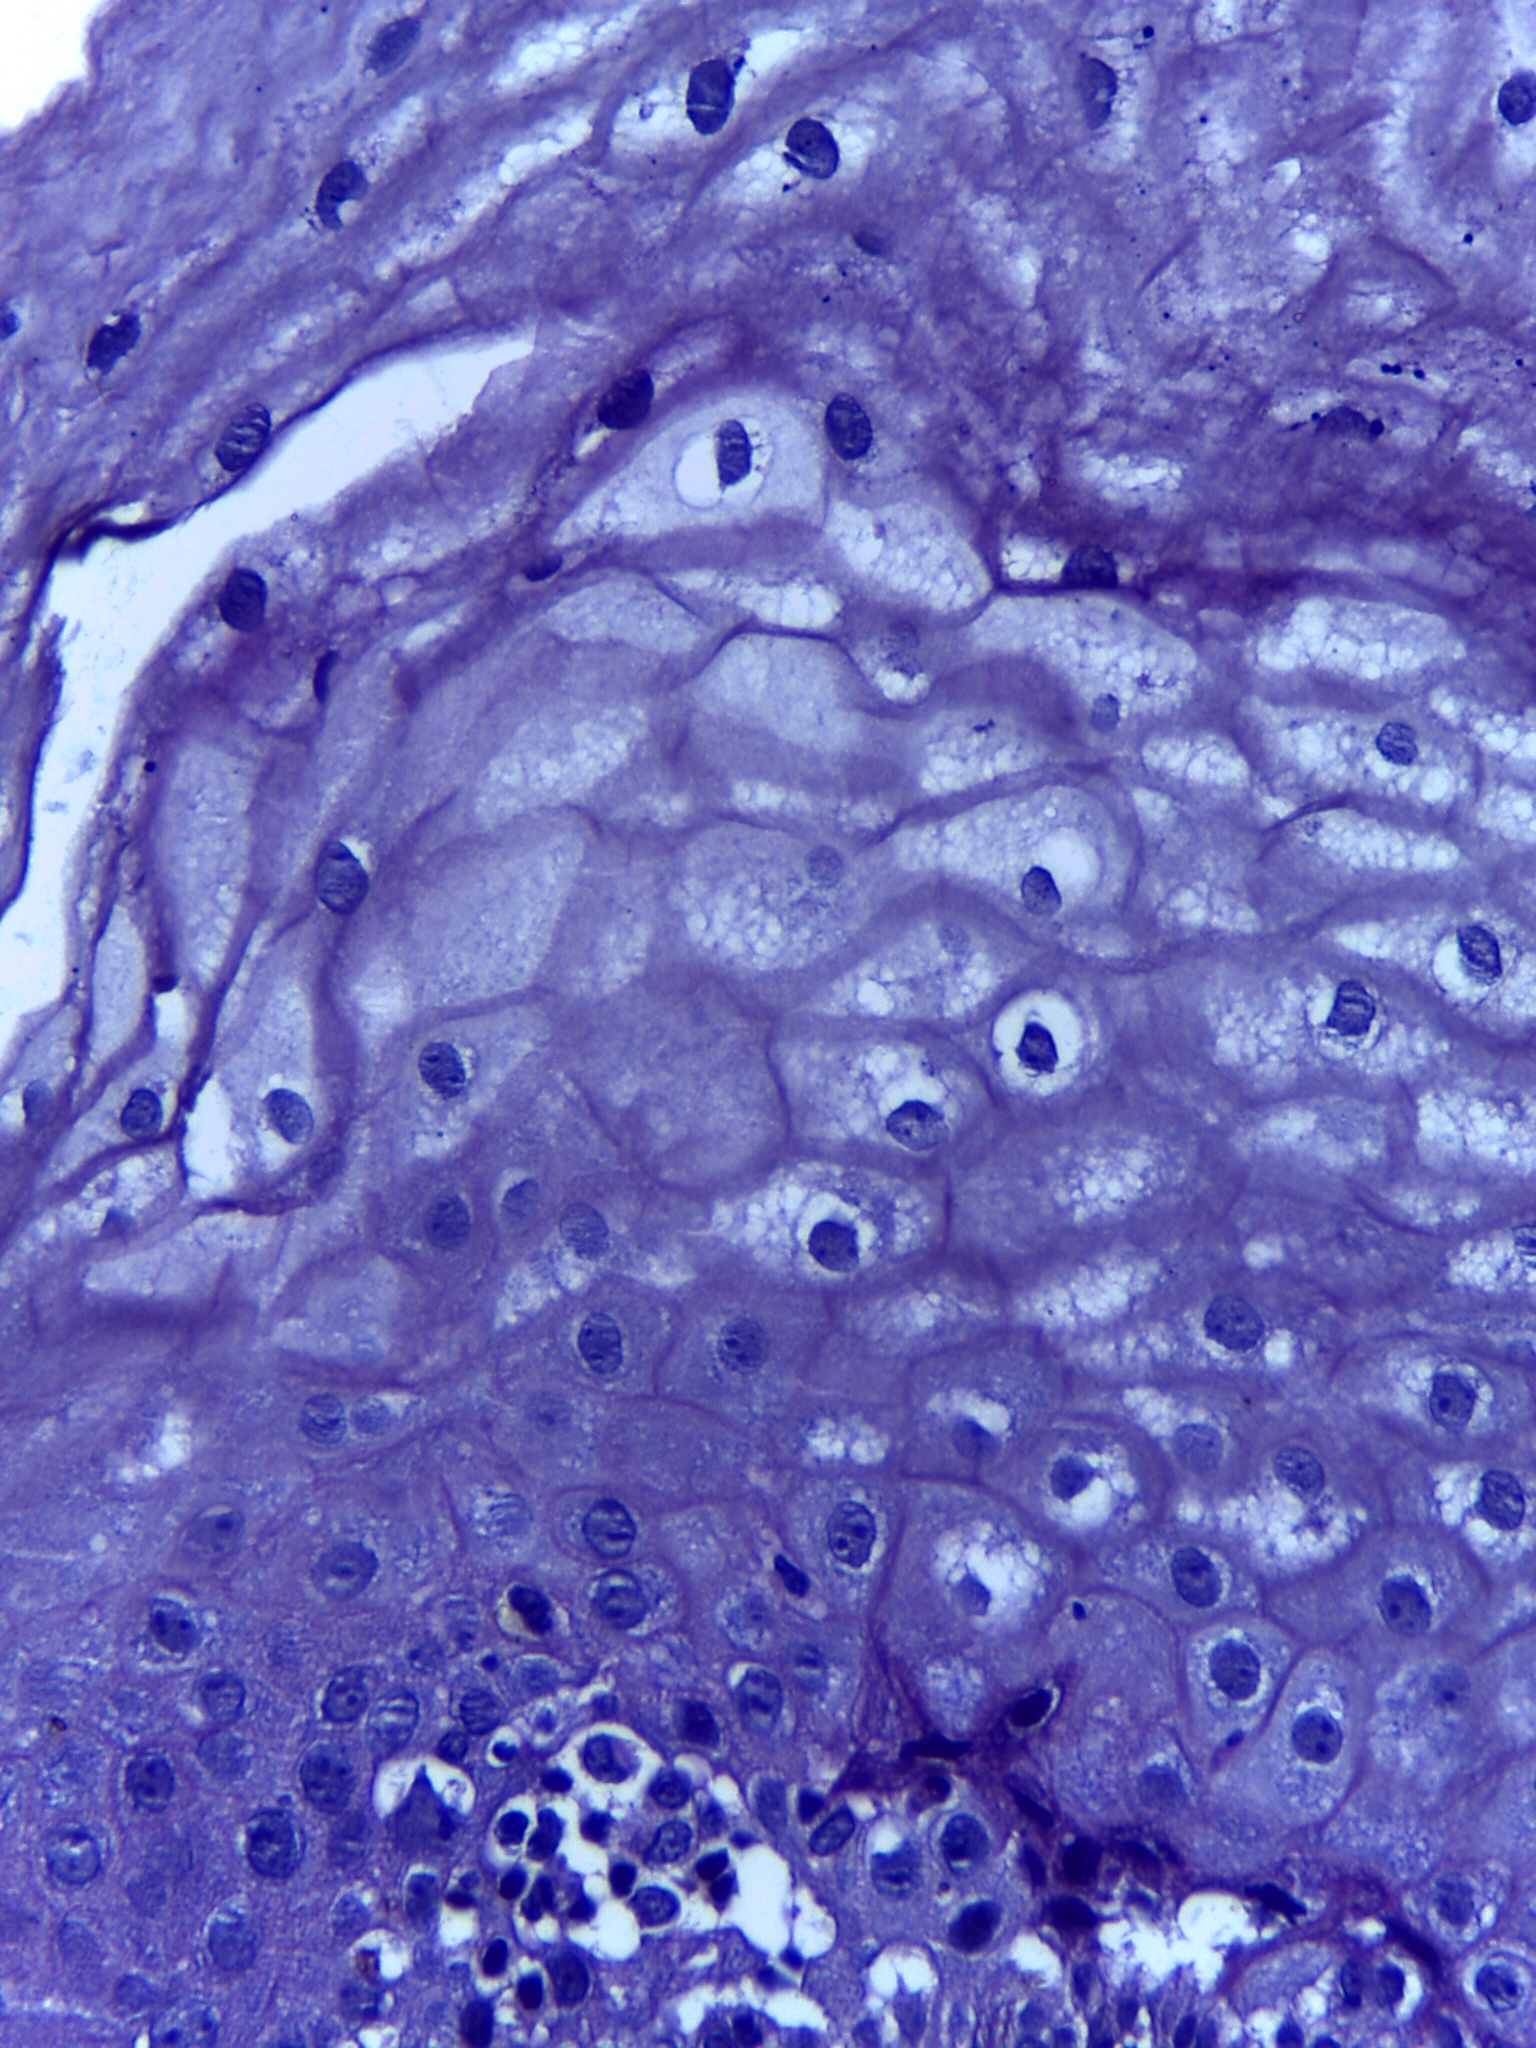
Diagnosis: OSCC